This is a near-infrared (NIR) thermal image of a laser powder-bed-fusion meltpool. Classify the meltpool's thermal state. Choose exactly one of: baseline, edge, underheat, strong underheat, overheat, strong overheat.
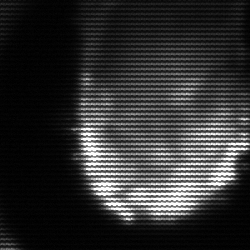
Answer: baseline